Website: apple
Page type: payment
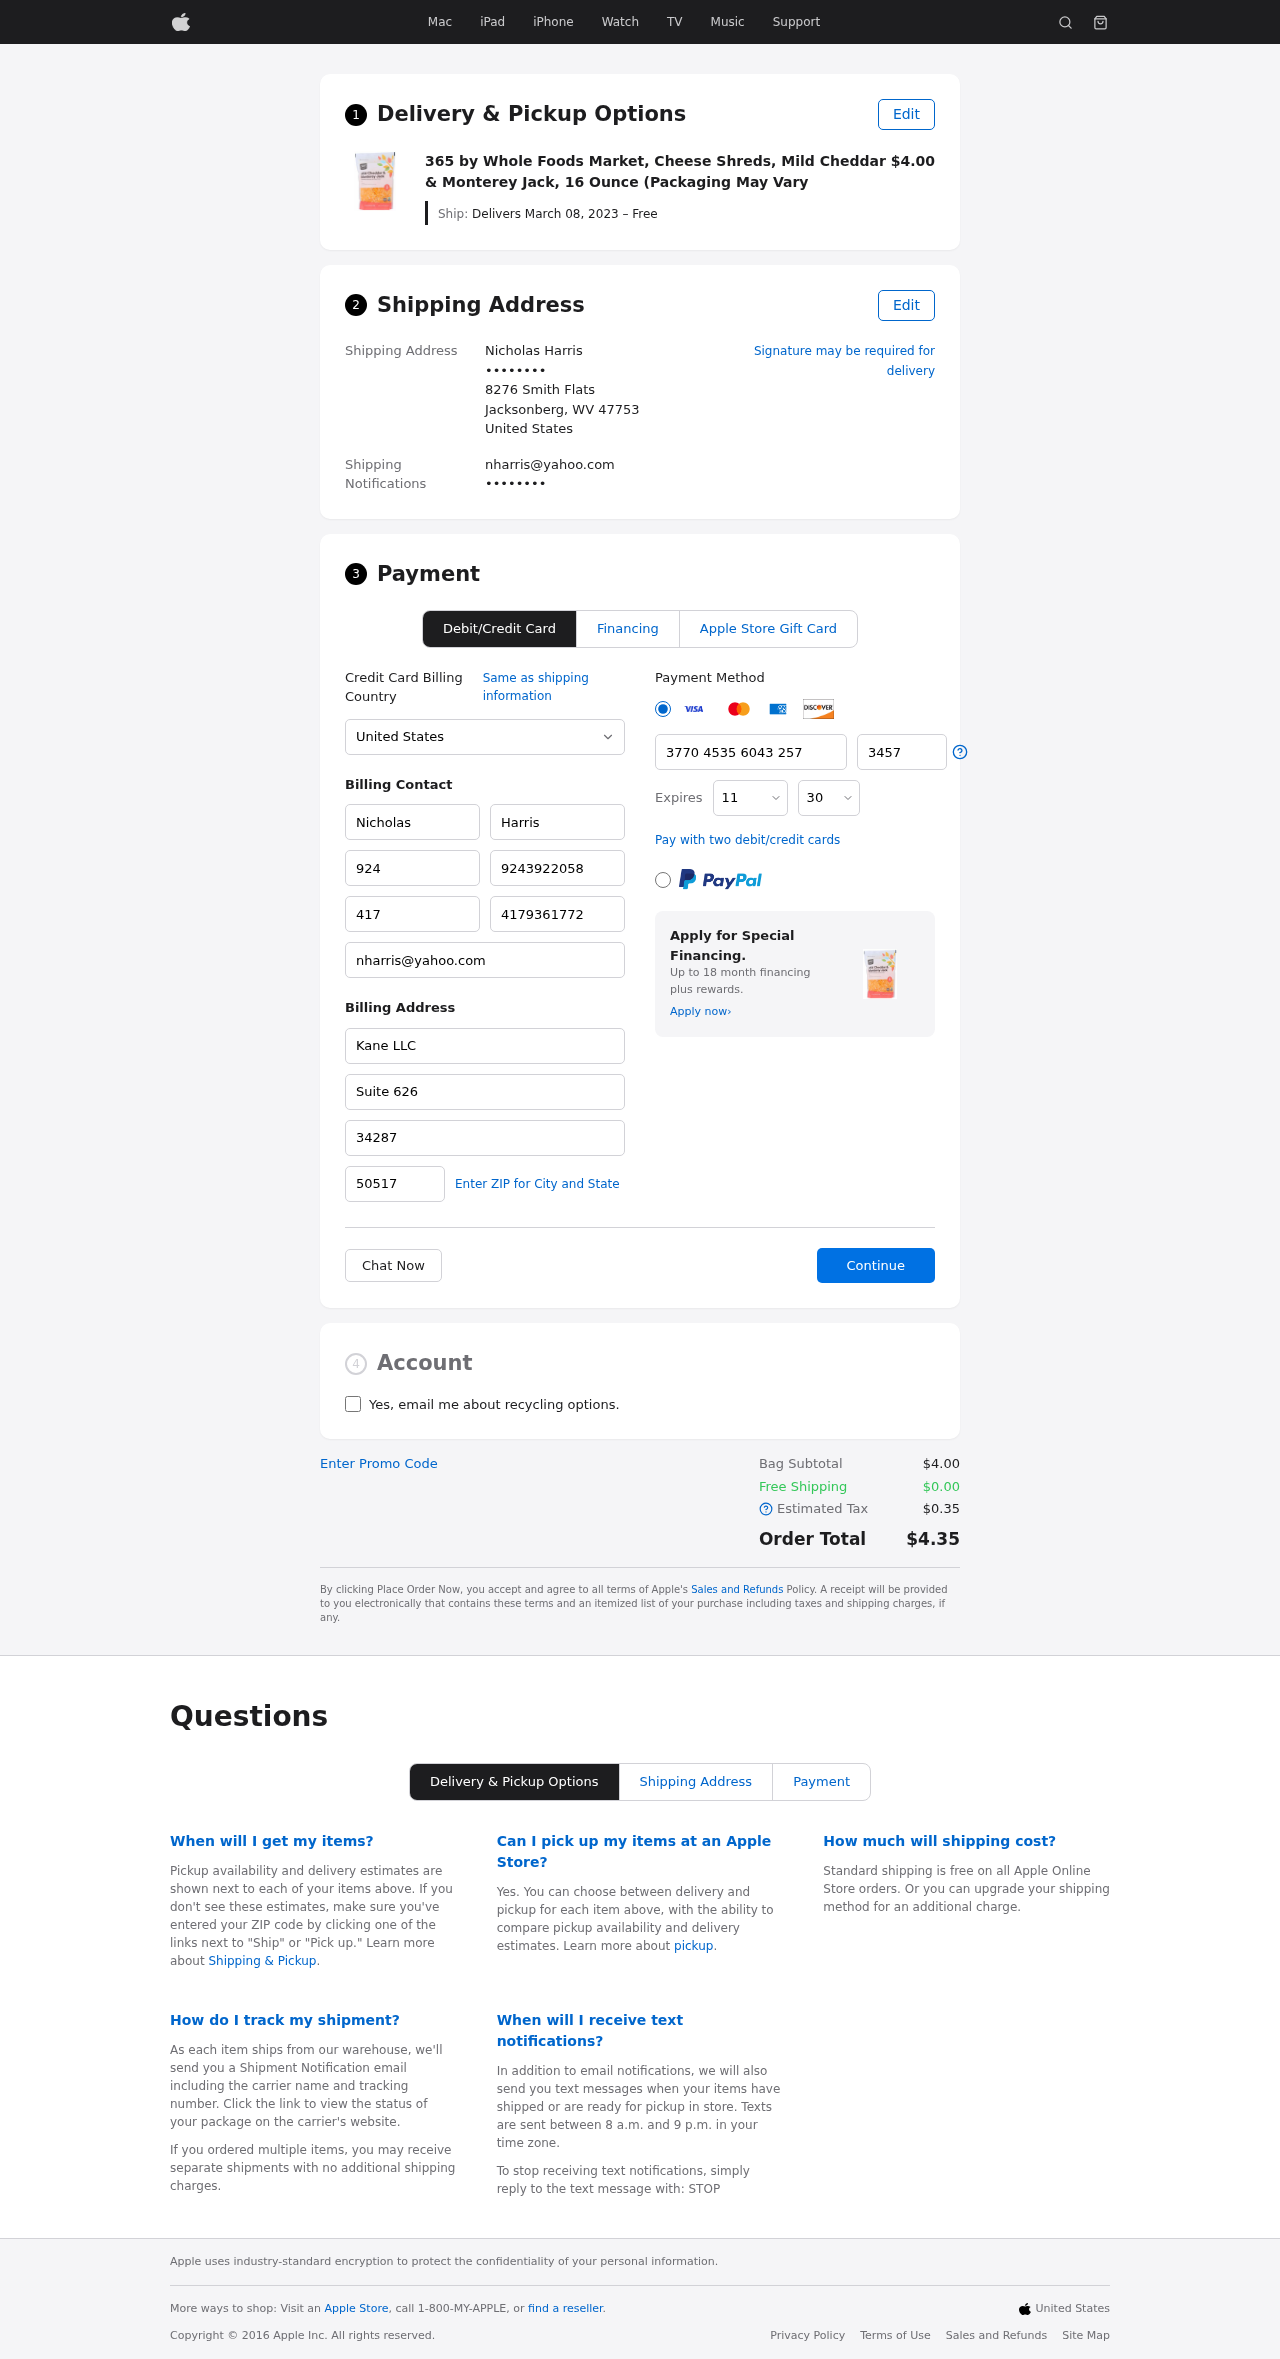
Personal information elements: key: PII_CARD_CVV
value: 3457
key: PII_CARD_EXPIRY_MONTH
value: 11
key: PII_CARD_EXPIRY_YEAR
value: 30
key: PII_CARD_NUMBER
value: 3770 4535 6043 257
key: PII_CITY_STATE_ZIP
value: Jacksonberg, WV 47753
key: PII_COMPANY
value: Kane LLC
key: PII_COUNTRY
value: United States
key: PII_EMAIL
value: nharris@yahoo.com
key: PII_EMAIL2
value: nharris@yahoo.com
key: PII_FIRSTNAME
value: Nicholas
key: PII_FULLNAME
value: Nicholas Harris
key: PII_LASTNAME
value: Harris
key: PII_PHONE3
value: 9243922058
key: PII_PHONE_ALT
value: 4179361772
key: PII_PHONE_ALT_AREA
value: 417
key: PII_PHONE_AREA
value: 924
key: PII_POSTCODE2
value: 50517
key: PII_SECURITY_CODE
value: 34287
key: PII_STREET
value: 8276 Smith Flats
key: PII_STREET2
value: Suite 626
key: PII_PHONE
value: ••••••••
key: PII_PHONE2
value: ••••••••
Product elements: key: PRODUCT1_NAME
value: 365 by Whole Foods Market, Cheese Shreds, Mild Cheddar & Monterey Jack, 16 Ounce (Packaging May Vary
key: PRODUCT1_PRICE
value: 4
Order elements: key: ORDER_DELIVERY_DATE
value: Delivers March 08, 2023 – Free
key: ORDER_SUBTOTAL
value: $4.00
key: ORDER_SHIPPING_COST
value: $0.00
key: ORDER_TAX
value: $0.35
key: ORDER_TOTAL
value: $4.35